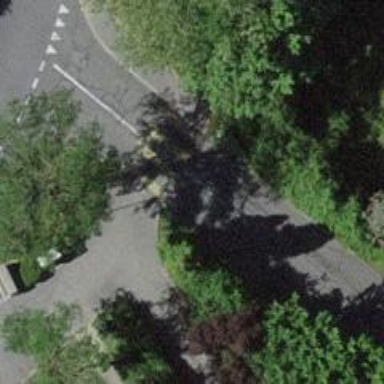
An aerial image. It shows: Uncontrolled crossing on the road.